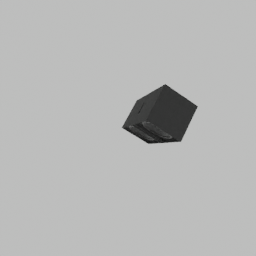
Label: electronics